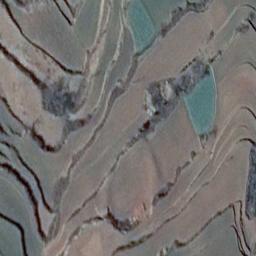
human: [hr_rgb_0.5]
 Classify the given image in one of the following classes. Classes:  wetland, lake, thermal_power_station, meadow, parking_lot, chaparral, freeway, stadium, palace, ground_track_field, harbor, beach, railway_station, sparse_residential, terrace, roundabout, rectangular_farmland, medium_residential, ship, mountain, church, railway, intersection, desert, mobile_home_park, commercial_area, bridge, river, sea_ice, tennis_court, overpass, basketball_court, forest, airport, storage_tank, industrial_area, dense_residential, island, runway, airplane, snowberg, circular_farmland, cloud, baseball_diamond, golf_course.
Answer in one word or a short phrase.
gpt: terrace